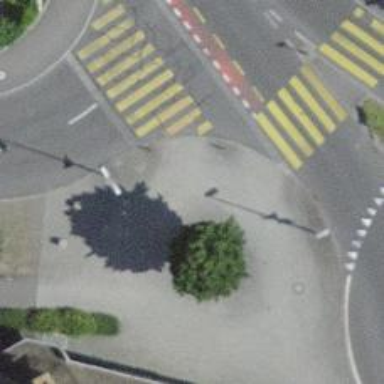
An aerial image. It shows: Sidewalk.